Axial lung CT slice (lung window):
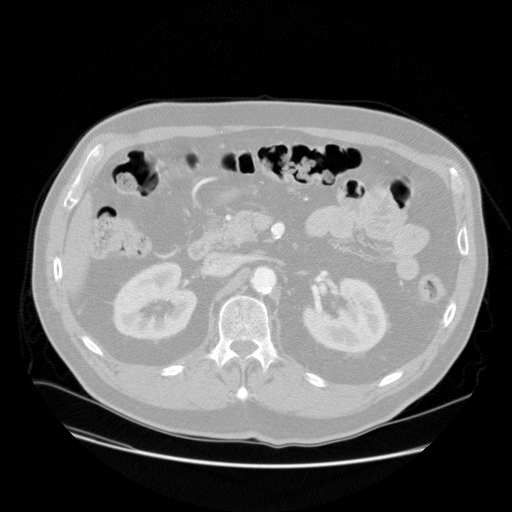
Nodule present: no